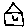
Label: house